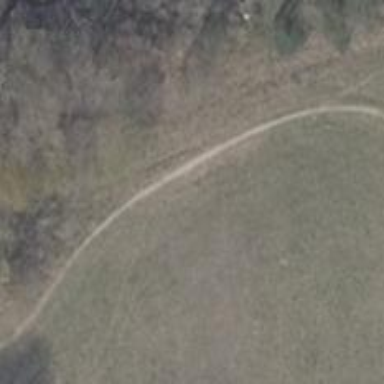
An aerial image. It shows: Path covered in grass.